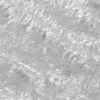
Label: not_dusty